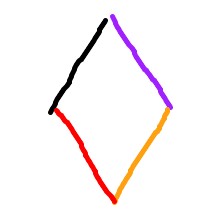
Shape: rhombus